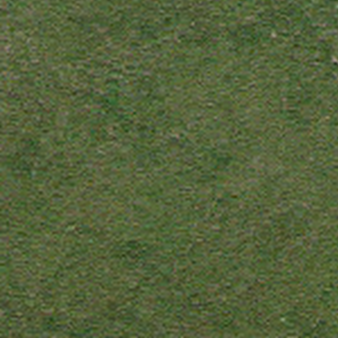
Label: other